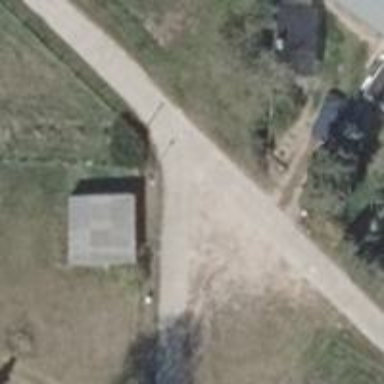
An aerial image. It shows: Unclassified road with concrete surface.